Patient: sex F, age 73
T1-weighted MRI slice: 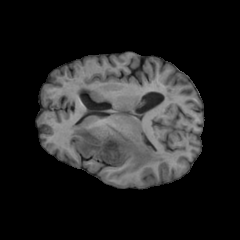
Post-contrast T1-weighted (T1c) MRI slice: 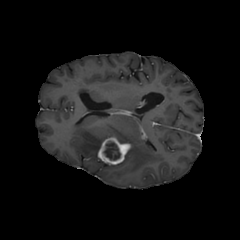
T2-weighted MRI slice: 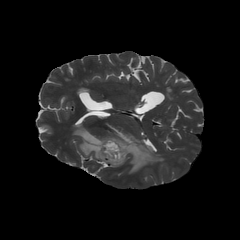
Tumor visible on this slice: yes
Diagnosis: Glioblastoma, IDH-wildtype
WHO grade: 4